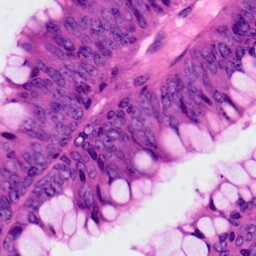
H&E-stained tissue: Colon